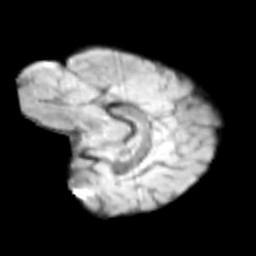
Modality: T2w
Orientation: sagittal
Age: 10
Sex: male
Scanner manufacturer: siemens
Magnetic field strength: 3 T
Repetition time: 3.8 s
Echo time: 0.07 s